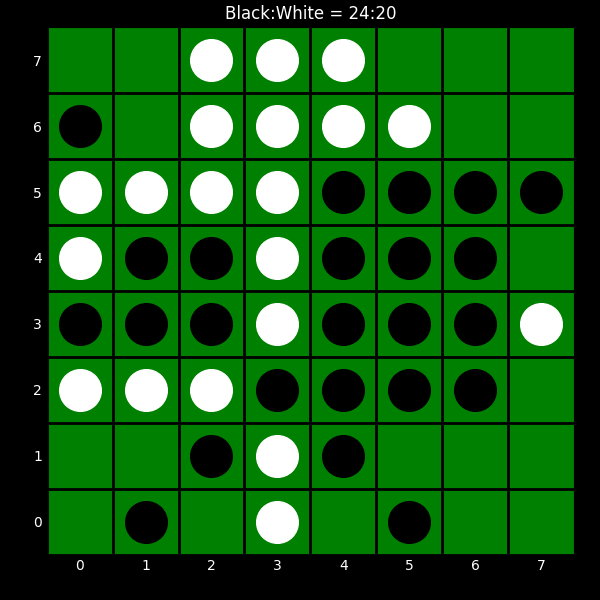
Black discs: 24
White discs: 20